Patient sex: M
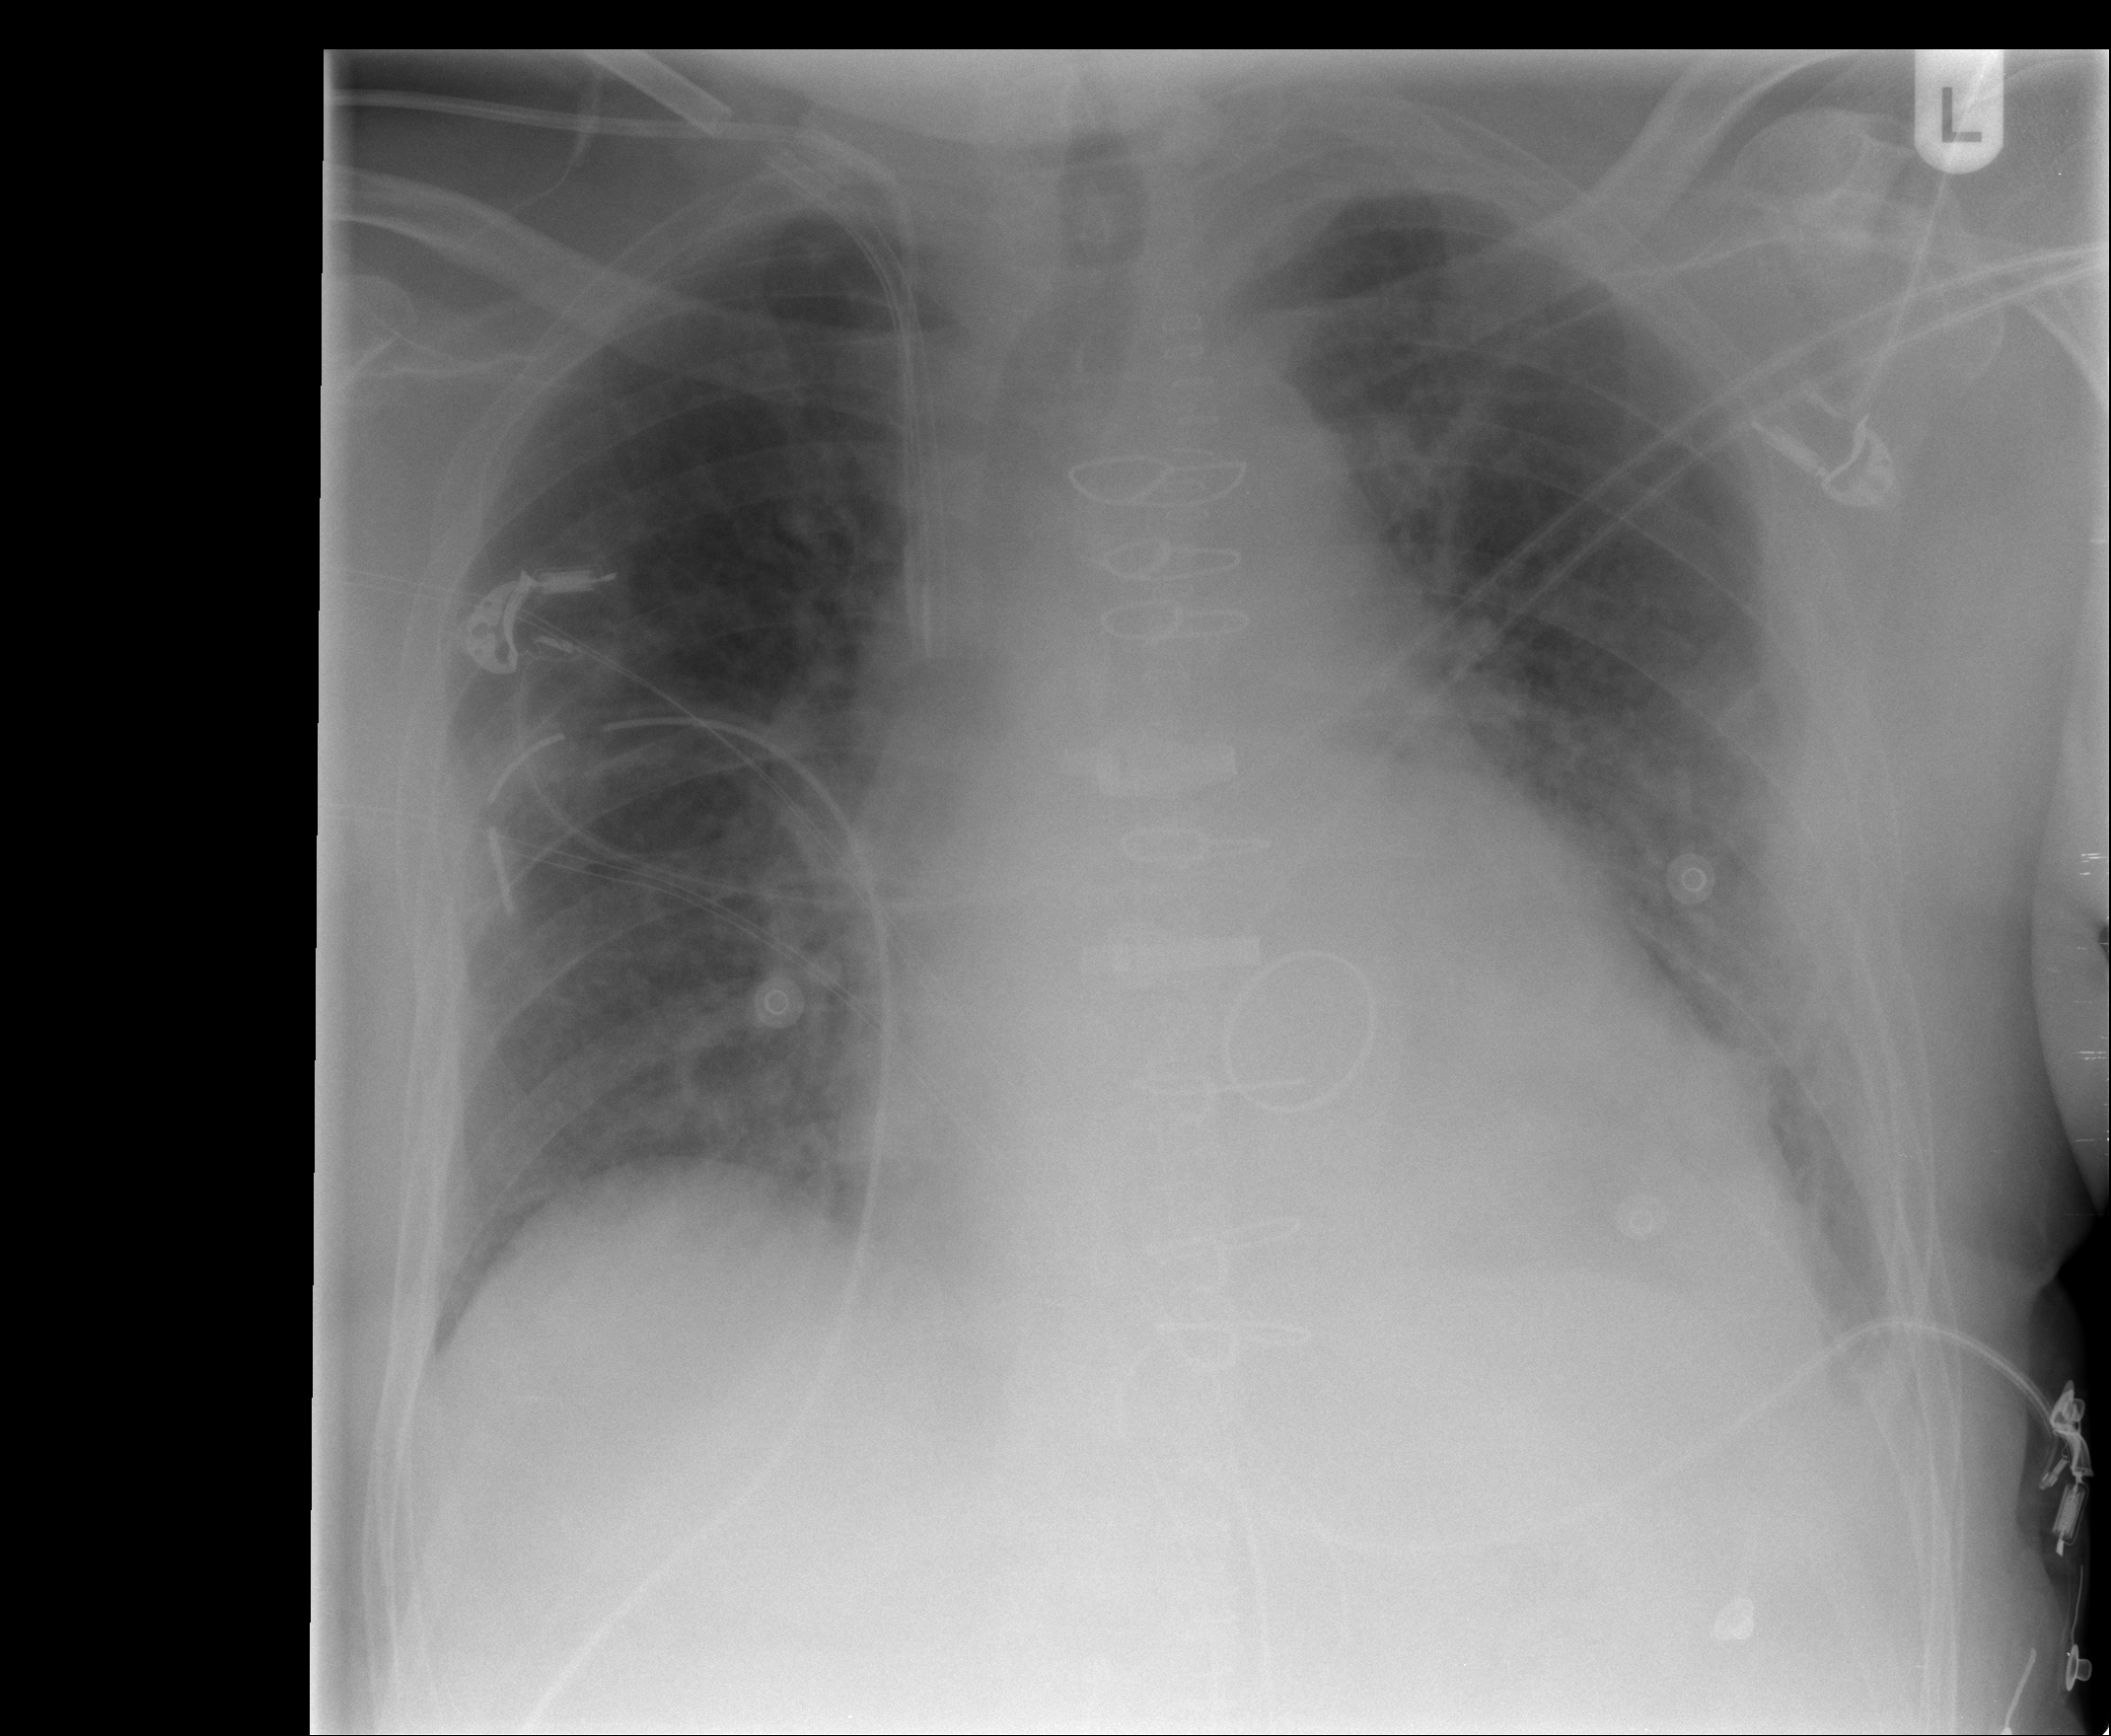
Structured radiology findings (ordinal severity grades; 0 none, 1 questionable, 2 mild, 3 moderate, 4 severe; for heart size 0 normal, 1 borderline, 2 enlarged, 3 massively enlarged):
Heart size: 2
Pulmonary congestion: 2
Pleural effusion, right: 0
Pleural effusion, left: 1
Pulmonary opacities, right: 0
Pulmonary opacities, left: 1
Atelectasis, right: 0
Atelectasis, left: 2